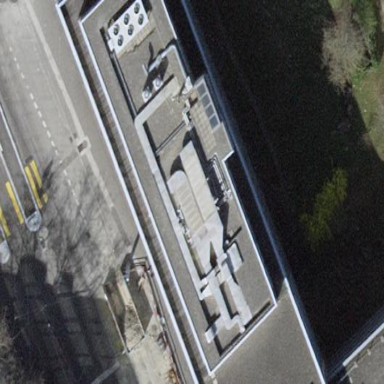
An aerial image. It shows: Flat-roofed university building.